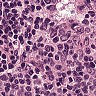
Metastatic tissue present: yes